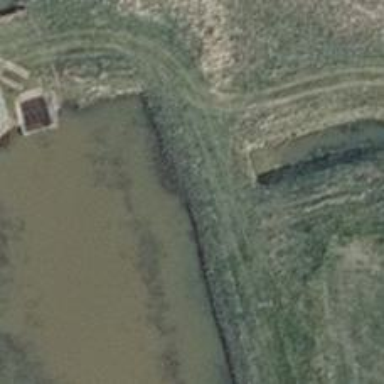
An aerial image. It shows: Culvert tunnel.